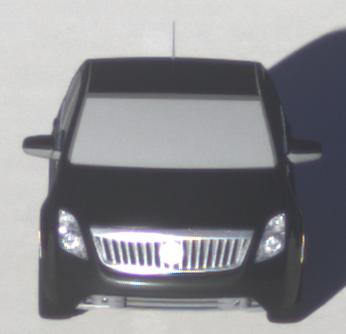
Make: Mercury
Model: Milan
Detailed model: -
Model produced from: 2009
Model produced until: 2010
Doors: 4
Color: black
Road condition: dry road
Daytime: sunrise or sunset
Contrast: high contrast